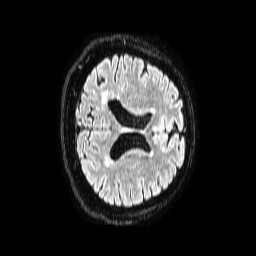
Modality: FLAIR
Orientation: axial
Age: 58
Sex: female
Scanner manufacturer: philips
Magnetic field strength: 1.5 T
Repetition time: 4.8 s
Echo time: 0.3 s